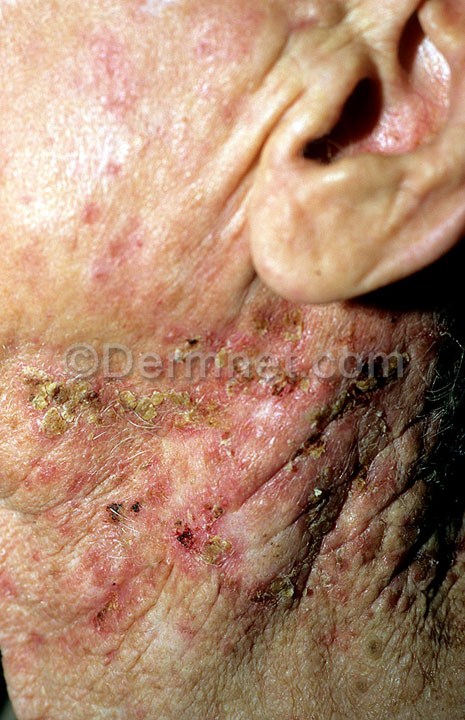
Disease: Actinic Keratosis Basal Cell Carcinoma and other Malignant Lesions